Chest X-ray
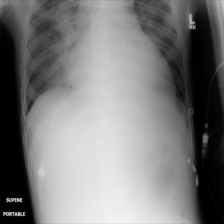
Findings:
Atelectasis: negative
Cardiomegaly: negative
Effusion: negative
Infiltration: negative
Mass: negative
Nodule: negative
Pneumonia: negative
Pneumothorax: negative
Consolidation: negative
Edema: negative
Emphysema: negative
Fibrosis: negative
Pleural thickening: negative
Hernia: negative